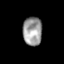
Tissue: skin
Cell type: Epithelial cells
Senescence score: 0.2109
Nuclear area (px): 543
Mean DAPI intensity: 154.751